Question: I am trying to implement rotate animation its working but I want to change the div position. Here is my code:-
'''
$(function(){
var el=$('div');
el.animate({ deg: 180 }, {
duration: 1000,
step: function (now) {
el.css({
transform: 'rotate(' + now + 'deg)'
});
},
complete: function () {
},
});
});
'''
<URL>
I want this position(now its first but I want second):-

Thanks for your hepl
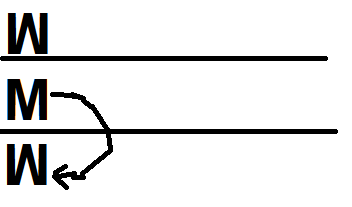
Answer: Use 'translateY(-100%)'
'''
$(function(){
var el=$('div');
el.animate({ deg: 180 }, {
duration: 1000,
step: function (now) {
el.css({
transform: 'rotate(' + now + 'deg) translateY(-100%)'
});
},
complete: function () {
},
});
});
'''
<URL>